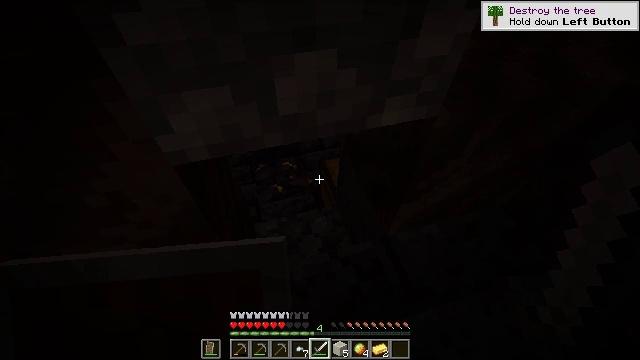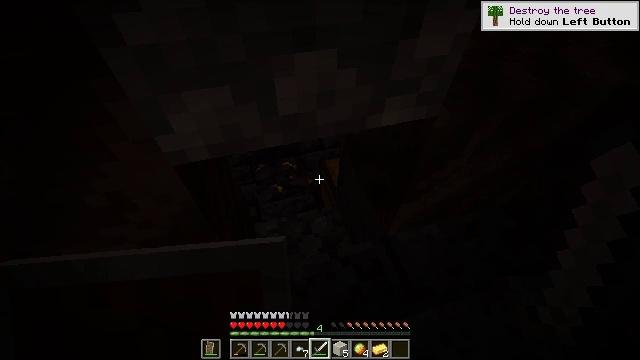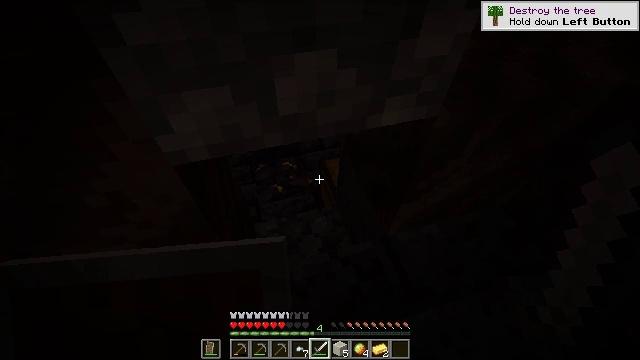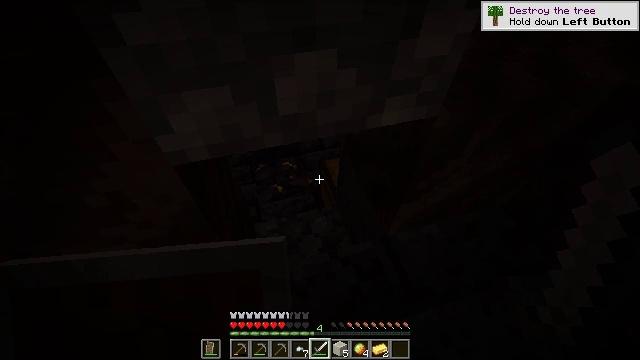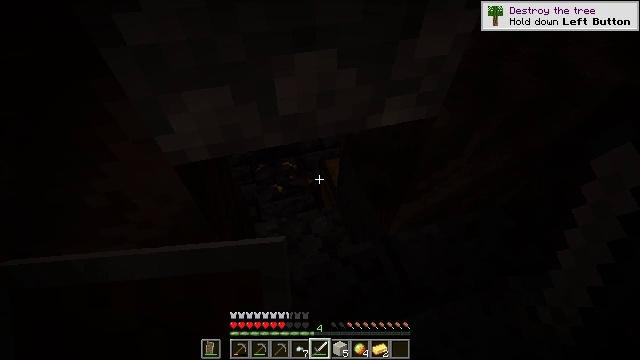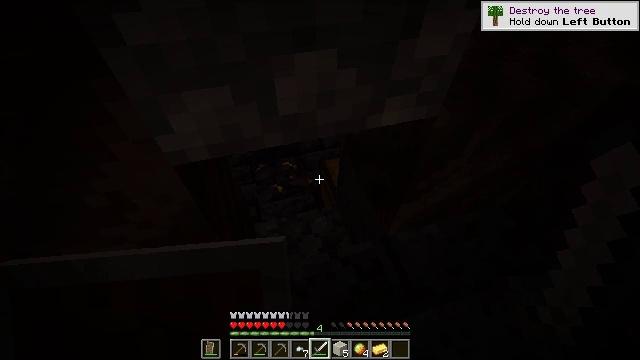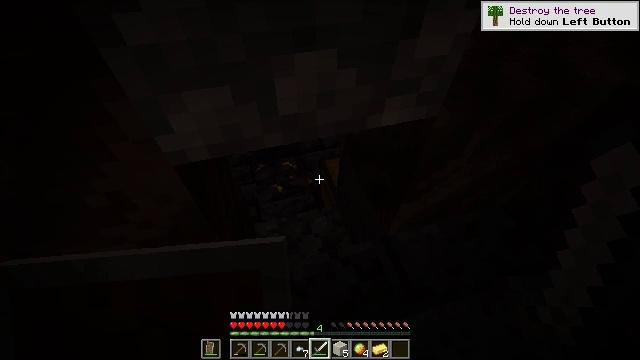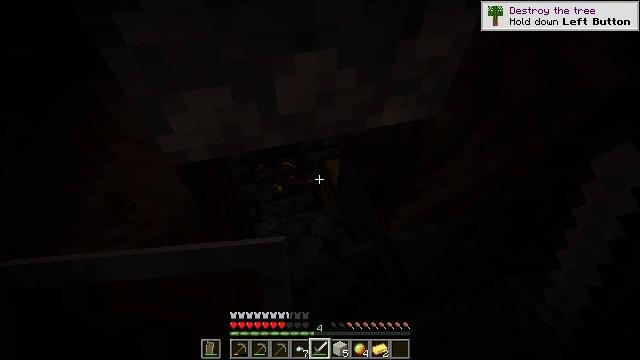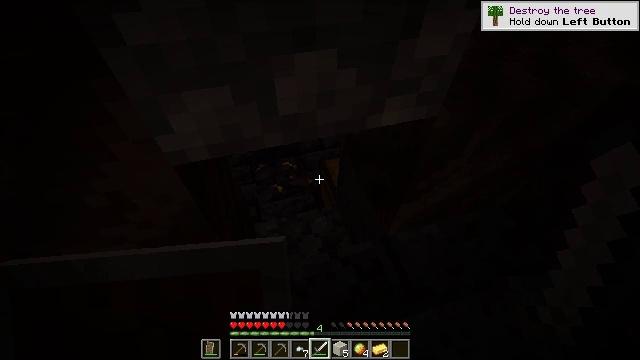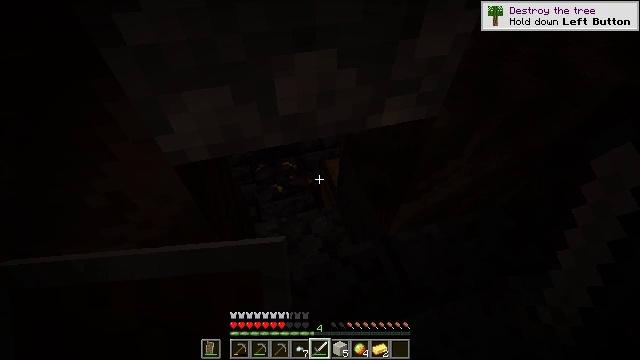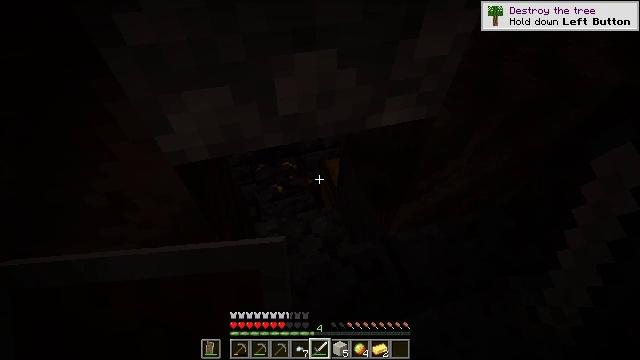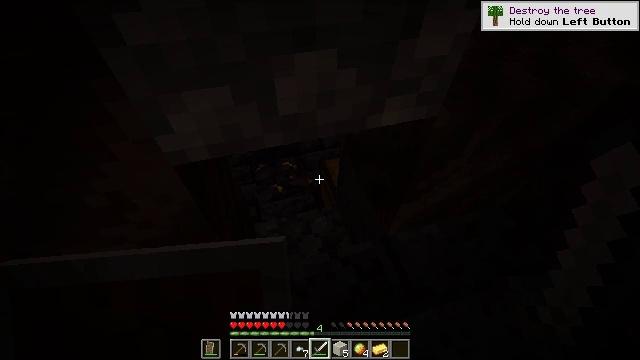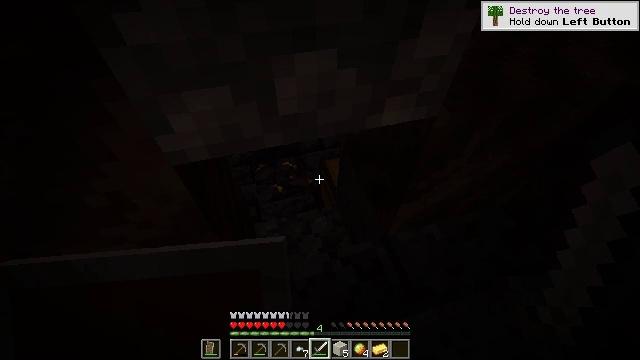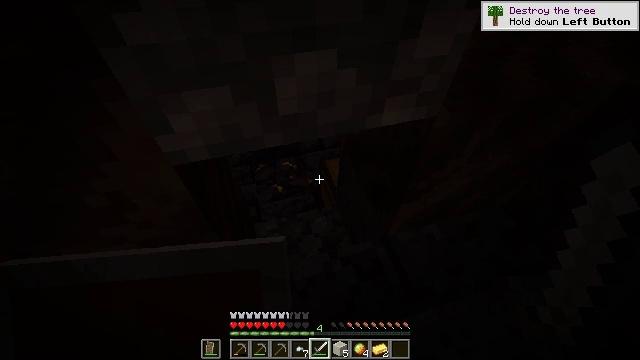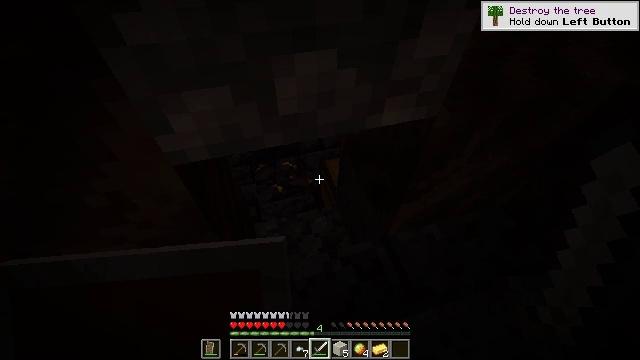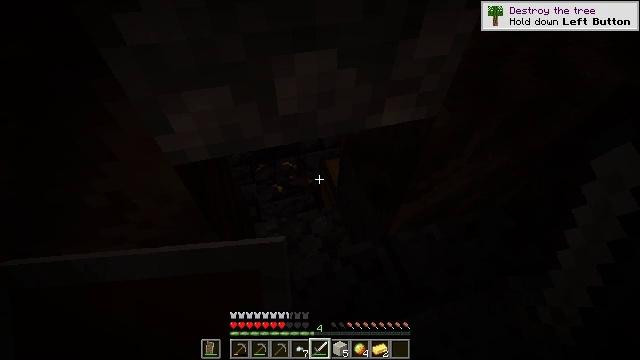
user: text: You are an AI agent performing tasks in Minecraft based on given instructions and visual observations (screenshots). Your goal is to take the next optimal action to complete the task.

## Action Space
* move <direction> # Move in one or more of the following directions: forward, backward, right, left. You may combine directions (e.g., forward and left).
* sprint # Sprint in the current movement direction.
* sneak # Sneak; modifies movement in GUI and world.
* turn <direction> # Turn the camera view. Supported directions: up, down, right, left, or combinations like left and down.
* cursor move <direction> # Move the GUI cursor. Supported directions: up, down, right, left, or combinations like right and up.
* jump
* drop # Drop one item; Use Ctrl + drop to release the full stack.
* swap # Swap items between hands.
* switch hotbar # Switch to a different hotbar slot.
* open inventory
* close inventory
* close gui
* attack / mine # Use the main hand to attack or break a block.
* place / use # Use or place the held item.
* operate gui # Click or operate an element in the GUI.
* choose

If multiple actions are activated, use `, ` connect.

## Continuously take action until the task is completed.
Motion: motion action
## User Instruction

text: Collect polished blackstone bricks by attacking them.
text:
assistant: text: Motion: no_op
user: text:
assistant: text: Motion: no_op
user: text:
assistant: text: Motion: no_op
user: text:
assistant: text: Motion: no_op
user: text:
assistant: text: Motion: no_op
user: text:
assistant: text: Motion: no_op
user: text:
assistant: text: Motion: no_op
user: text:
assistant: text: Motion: no_op
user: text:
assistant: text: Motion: no_op
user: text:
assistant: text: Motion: no_op
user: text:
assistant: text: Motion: no_op
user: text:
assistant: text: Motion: no_op
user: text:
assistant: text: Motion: no_op
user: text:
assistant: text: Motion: no_op
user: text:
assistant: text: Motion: no_op
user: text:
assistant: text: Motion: no_op
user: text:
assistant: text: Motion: no_op
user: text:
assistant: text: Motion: no_op
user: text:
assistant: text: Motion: no_op
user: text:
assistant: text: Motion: no_op
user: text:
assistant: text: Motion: no_op
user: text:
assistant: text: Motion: no_op
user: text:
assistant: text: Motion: no_op
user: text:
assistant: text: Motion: no_op
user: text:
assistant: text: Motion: no_op
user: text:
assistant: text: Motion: no_op
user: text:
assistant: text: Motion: no_op
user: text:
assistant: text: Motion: no_op
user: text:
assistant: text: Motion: no_op
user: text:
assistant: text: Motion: no_op